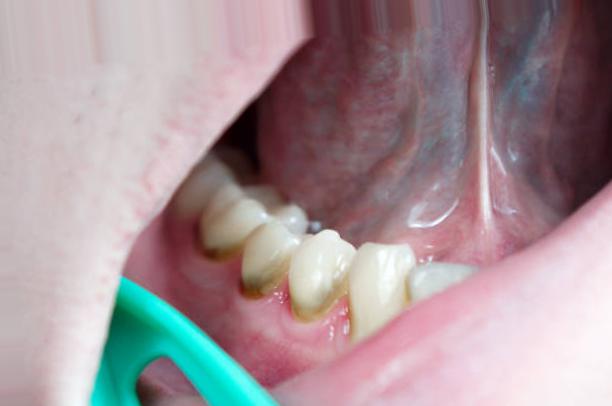
Condition: Caries